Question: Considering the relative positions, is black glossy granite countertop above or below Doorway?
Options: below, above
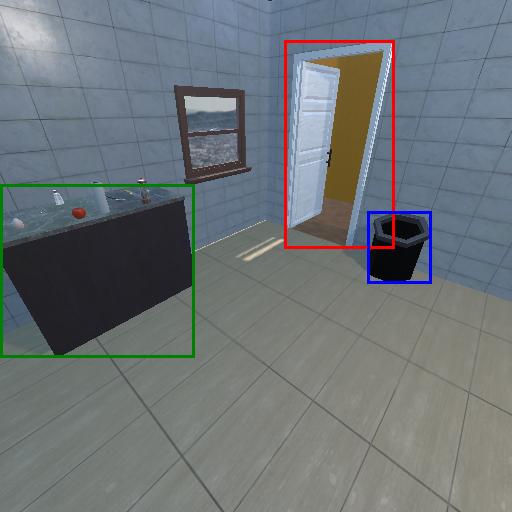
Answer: below